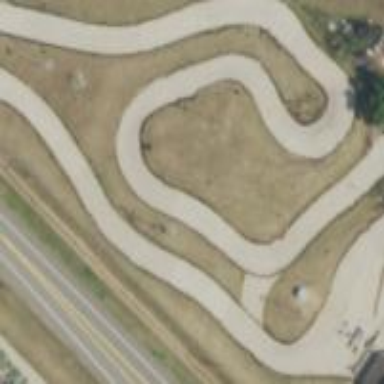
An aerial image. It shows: Karting raceway with concrete surface.